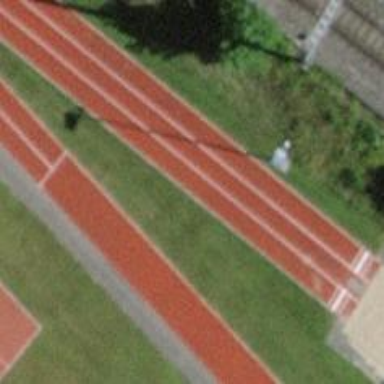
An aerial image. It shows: Track located within leisure land area.